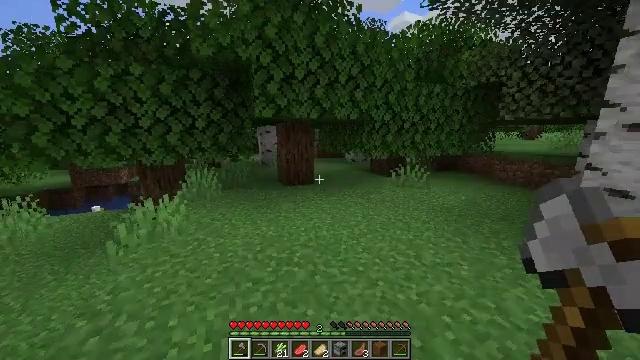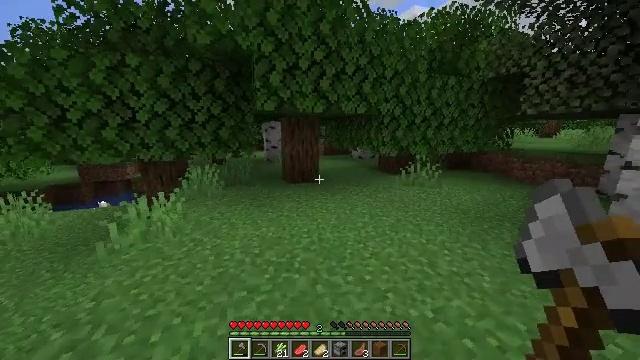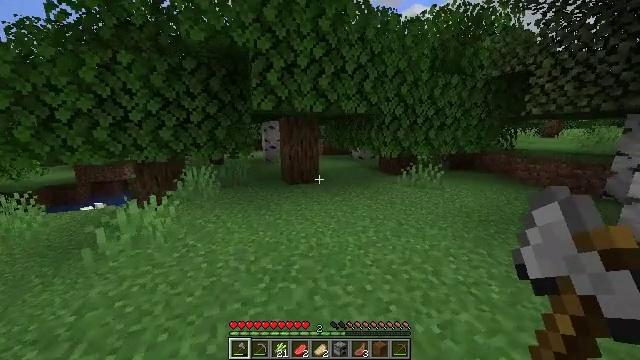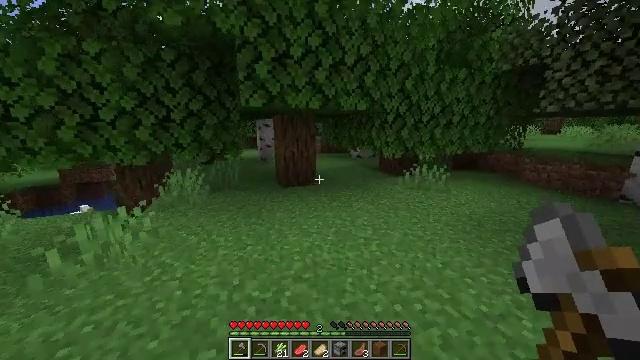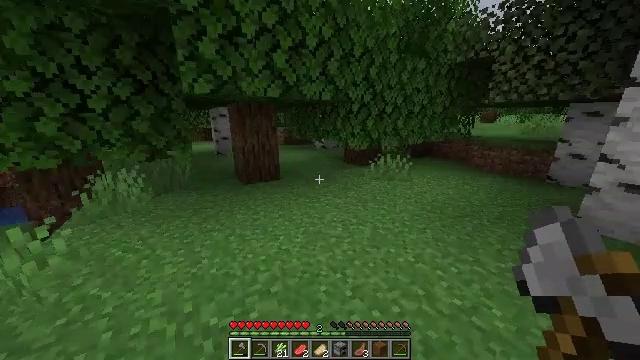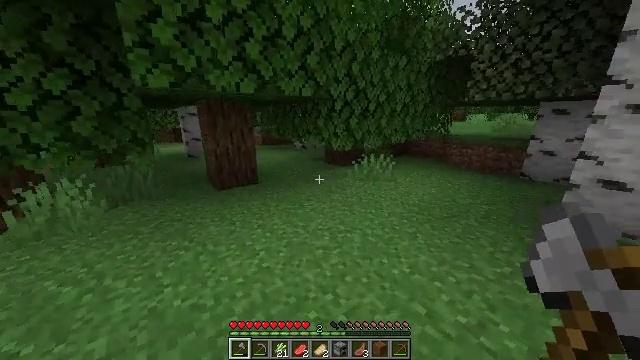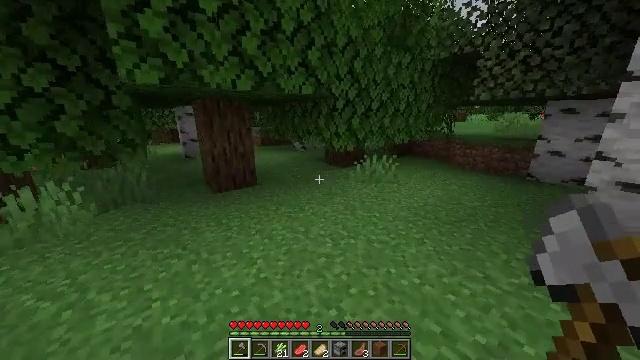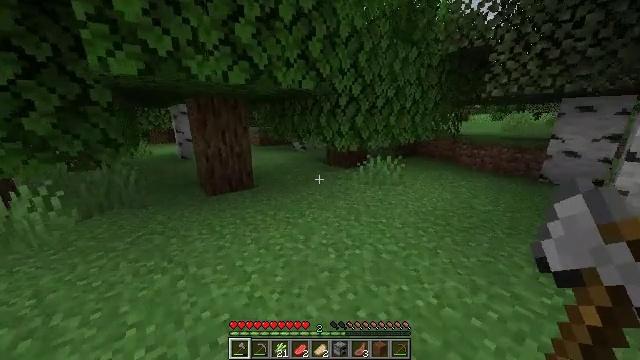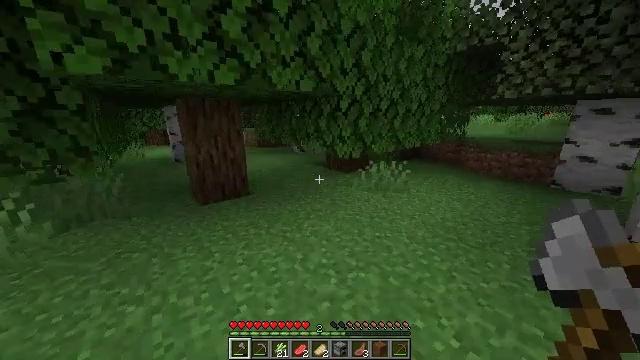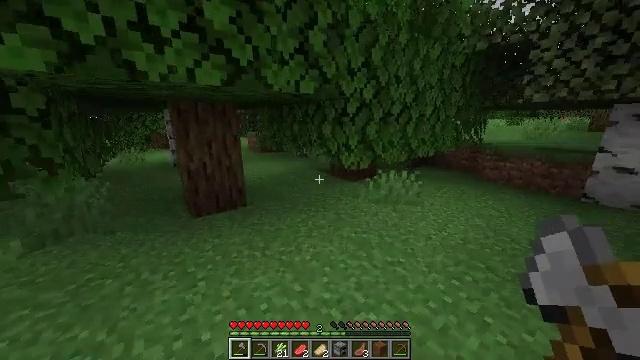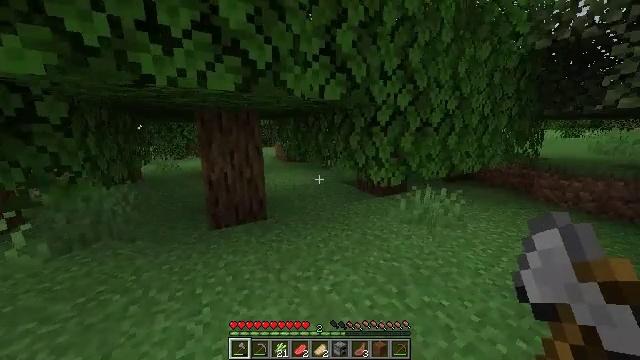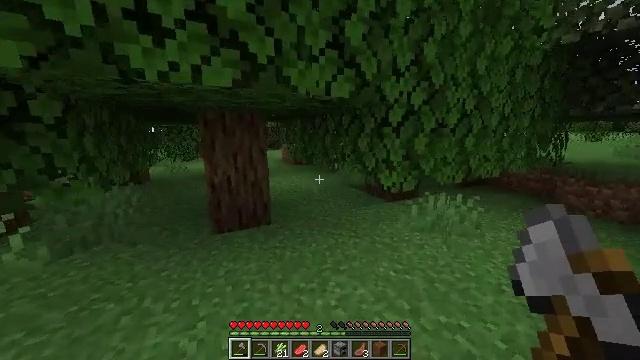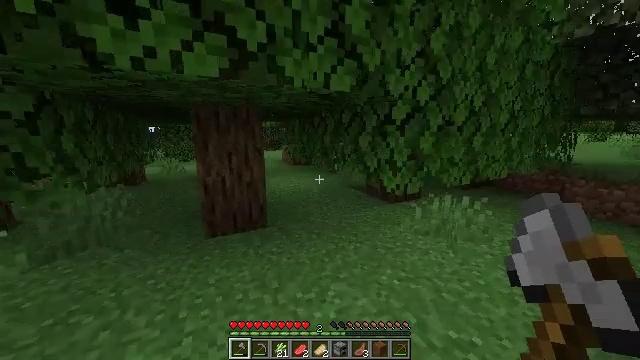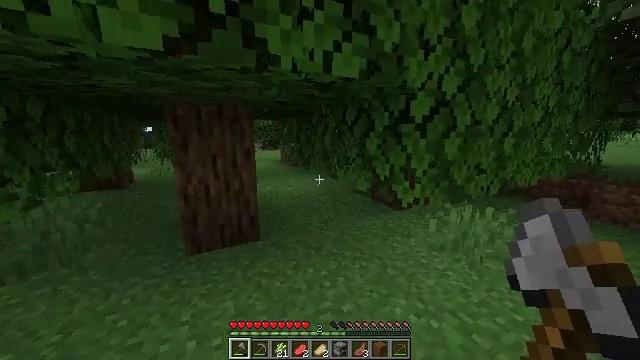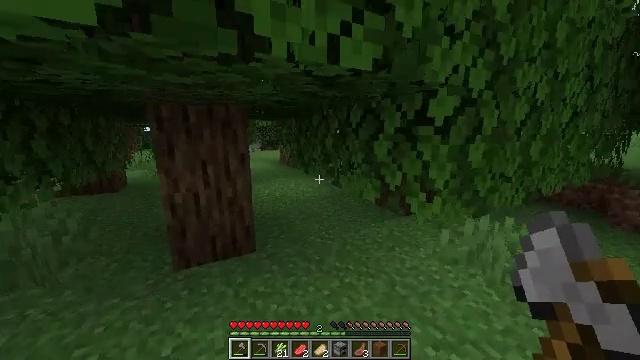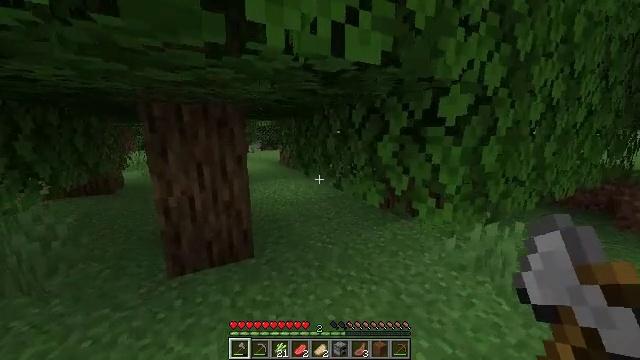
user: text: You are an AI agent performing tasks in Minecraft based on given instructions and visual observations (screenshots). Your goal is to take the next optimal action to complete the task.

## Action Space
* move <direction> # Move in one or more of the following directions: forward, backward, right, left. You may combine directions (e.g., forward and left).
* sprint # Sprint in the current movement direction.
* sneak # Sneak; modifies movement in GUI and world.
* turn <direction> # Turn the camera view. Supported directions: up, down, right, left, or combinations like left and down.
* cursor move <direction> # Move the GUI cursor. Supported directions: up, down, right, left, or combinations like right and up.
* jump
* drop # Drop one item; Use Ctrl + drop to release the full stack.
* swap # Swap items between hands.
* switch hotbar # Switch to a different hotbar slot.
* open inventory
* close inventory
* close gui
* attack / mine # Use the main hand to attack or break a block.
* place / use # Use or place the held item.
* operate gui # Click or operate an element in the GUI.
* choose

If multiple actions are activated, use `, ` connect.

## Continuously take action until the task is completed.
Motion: motion action
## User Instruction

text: Collect the brown mushroom from the forest floor.
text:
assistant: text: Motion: move forward, sprint, turn left
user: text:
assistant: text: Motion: move forward, sprint
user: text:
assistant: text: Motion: move forward, sprint
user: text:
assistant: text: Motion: move forward, sprint, turn right and down
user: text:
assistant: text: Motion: move forward, sprint, turn right
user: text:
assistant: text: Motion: move forward, sprint
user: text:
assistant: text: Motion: move forward, sprint
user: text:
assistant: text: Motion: move forward, sprint
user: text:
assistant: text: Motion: move forward, sprint, turn left
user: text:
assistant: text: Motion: move forward, sprint, turn left and up
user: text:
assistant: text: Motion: move forward, sprint, turn left
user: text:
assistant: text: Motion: move forward, sprint
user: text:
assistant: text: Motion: move forward, sprint
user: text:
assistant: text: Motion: move forward, sprint
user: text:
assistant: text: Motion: move forward, sprint
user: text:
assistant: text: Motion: move forward, sprint
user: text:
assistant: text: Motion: move forward, sprint, turn left
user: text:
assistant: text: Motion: move forward, sprint, turn left
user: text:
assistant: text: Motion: move forward, sprint, turn left
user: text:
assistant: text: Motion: move forward, sprint, turn left
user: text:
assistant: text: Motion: move forward, sprint, turn left
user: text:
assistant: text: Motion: move forward, sprint, turn left
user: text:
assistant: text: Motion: move forward, sprint, turn left
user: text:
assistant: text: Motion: move forward, sprint, turn left
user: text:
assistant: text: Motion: move forward, sprint, turn left
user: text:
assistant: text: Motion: move forward, sprint, turn left
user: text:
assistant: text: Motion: move forward, sprint, turn left, jump
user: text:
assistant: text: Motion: move forward, sprint, turn left, jump
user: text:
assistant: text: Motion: move forward, sprint, turn left, jump
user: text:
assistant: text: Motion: move forward, sprint